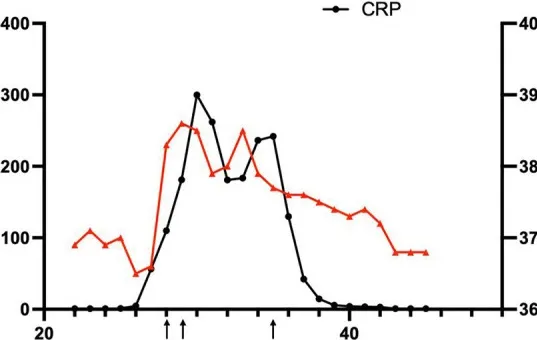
Clinical course of the patient. (1) On day 28, the patient had a fever, diarrhea, and vomiting. The antibiotic therapy was switched to linezolid (10 mg/kg q8 h) combined with meropenem (40 mg/kg q8 h). (2) On day 29, the patient suffered from septic shock. The antibiotics were adjusted to linezolid (10 mg/kg q8 h), amikacin (15 mg/kg qd), and tigecycline (1.2 mg/kg q12 h). (3) On day 35, with the child having an obstinate fever, persistent abnormal inflammatory cytokines, and drug susceptibility results, the antibiotics were adjusted to polymyxin B (1.5 million units/kg q12 h), levofloxacin (8 mg/kg q12 h) and linezolid (10 mg/kg q8 h).
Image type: pathology (masson_trichrome)